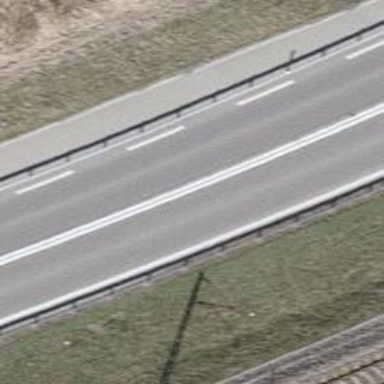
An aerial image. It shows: Asphalt motorroad with trunk classification.